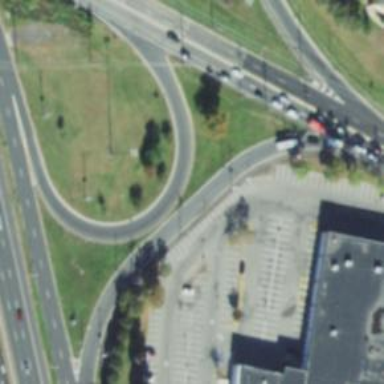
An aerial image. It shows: Trunk link highway.